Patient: sex F, age 54
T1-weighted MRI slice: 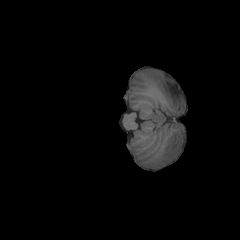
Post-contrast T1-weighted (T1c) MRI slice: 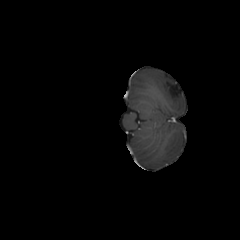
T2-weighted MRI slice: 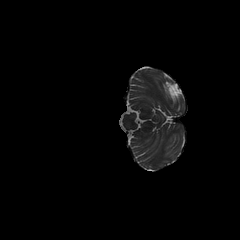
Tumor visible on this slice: no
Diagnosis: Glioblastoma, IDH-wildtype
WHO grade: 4